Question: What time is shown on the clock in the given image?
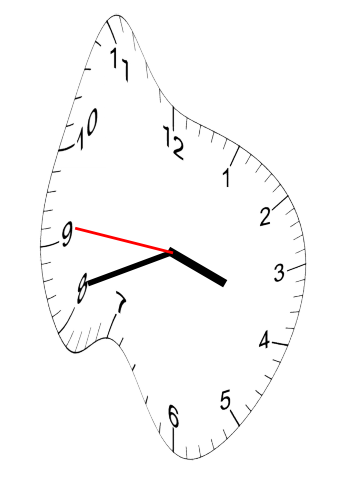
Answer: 03:41:46